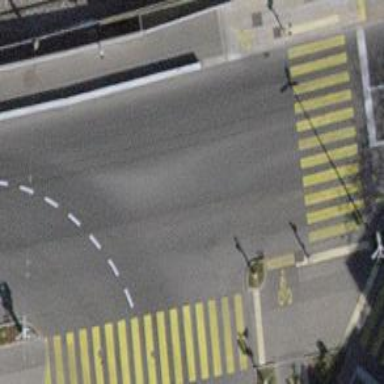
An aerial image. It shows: Road with traffic signals.